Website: bh-photo
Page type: address-validator
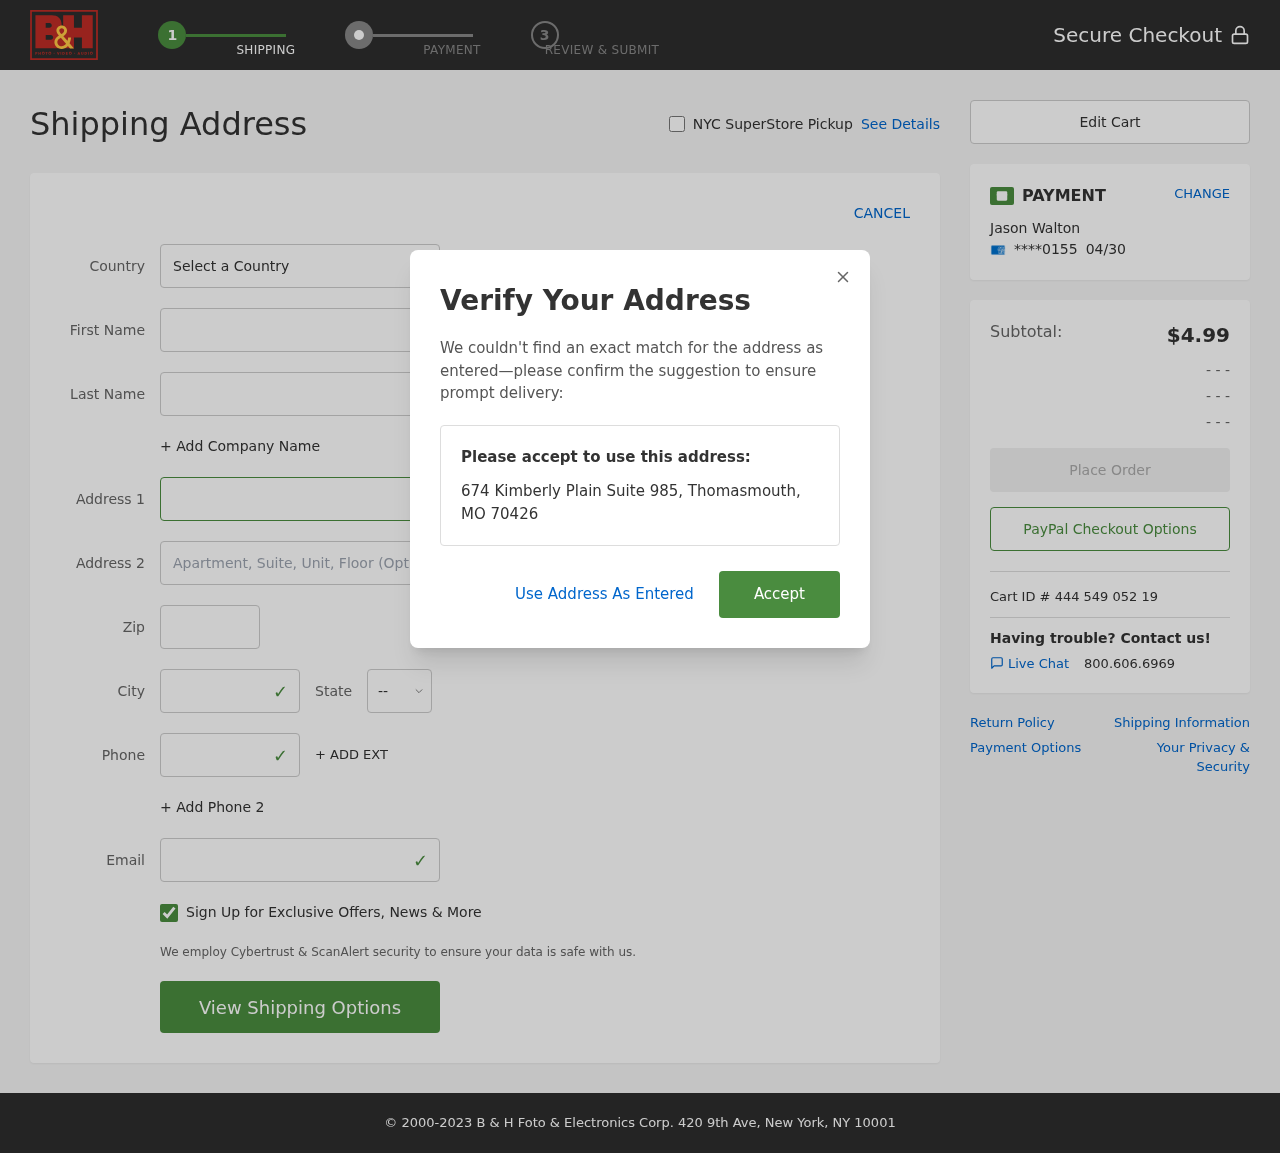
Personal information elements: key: PII_CARD_EXPIRY
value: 04/30
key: PII_CARD_LAST4
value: ****0155
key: PII_CITY
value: Thomasmouth
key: PII_COUNTRY
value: United States
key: PII_EMAIL
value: jason.walton@yahoo.com
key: PII_FIRSTNAME
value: Jason
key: PII_FULLNAME
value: Jason Walton
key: PII_LASTNAME
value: Walton
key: PII_PHONE
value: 4529187743
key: PII_POSTCODE
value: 70426
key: PII_STATE_ABBR
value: MO
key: PII_STREET
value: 674 Kimberly Plain Suite 985
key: PII_CITY_STATE_ZIP
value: Thomasmouth, MO 70426
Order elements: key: ORDER_SUBTOTAL
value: $4.99
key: ORDER_ID
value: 444 549 052 19